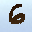
Label: 6